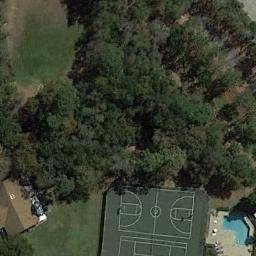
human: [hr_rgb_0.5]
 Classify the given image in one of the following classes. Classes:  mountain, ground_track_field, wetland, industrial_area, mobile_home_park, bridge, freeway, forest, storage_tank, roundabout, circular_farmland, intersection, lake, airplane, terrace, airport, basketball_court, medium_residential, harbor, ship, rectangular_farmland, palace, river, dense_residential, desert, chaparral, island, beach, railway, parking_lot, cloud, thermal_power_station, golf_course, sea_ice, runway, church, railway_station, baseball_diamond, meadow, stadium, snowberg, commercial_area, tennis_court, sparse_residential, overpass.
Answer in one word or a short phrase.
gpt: basketball_court